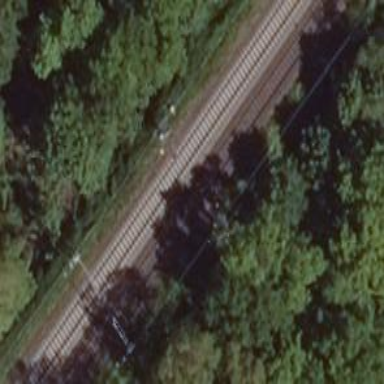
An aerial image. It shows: Railway track with contact line for electrification.